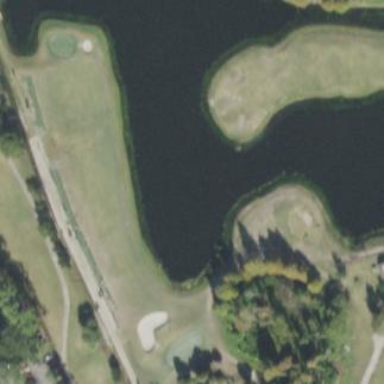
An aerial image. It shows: Water hazard on golf course. The hazard is natural water feature.